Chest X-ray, AP view. Patient: 18 years old, sex M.
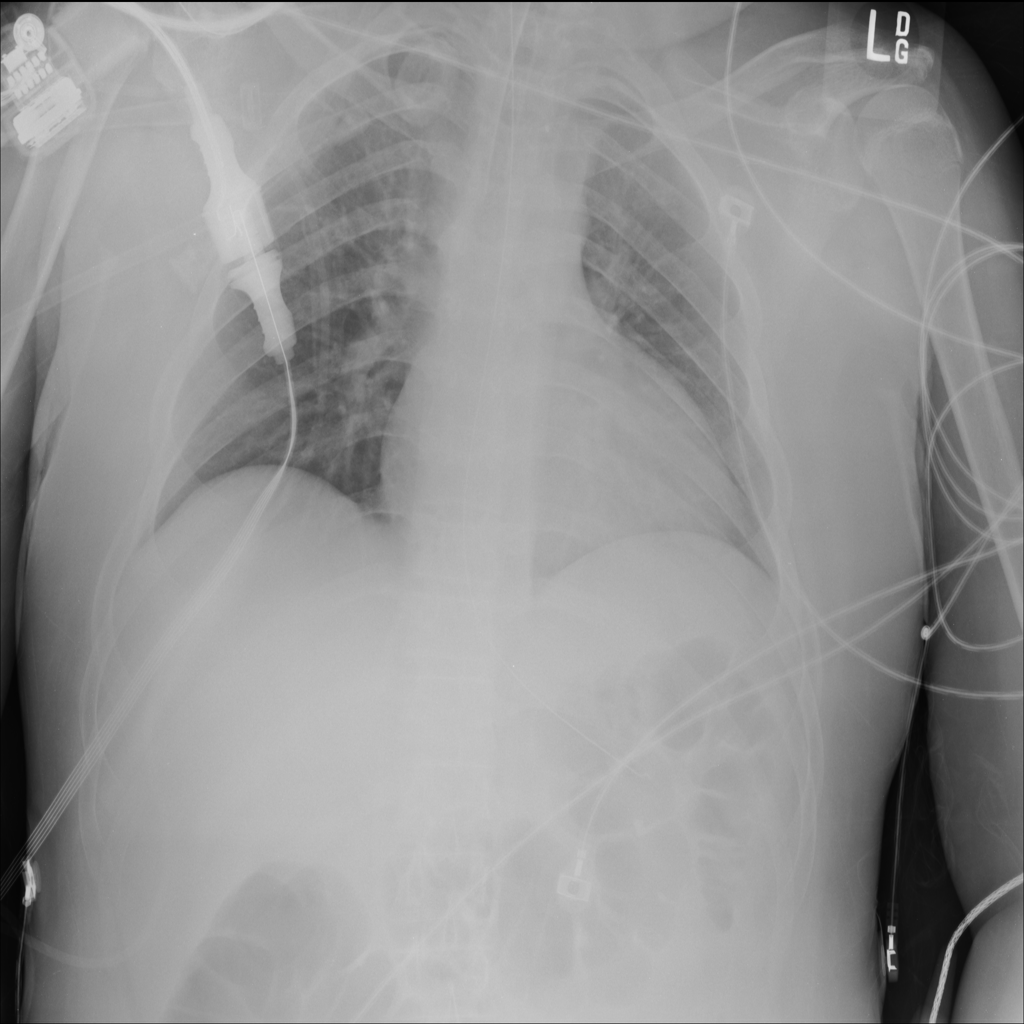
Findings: No Finding